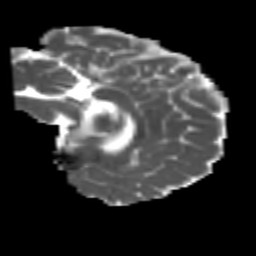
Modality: MD
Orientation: sagittal
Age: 23
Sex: male
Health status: healthy